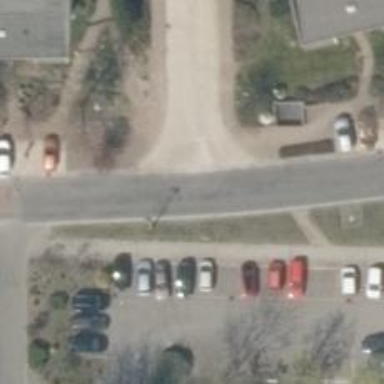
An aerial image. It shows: Residential road with asphalt surface. There are sidewalks on both sides of the road.